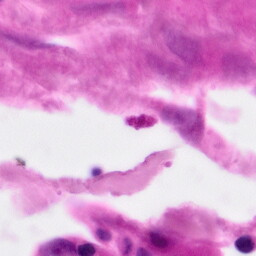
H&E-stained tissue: Pancreatic